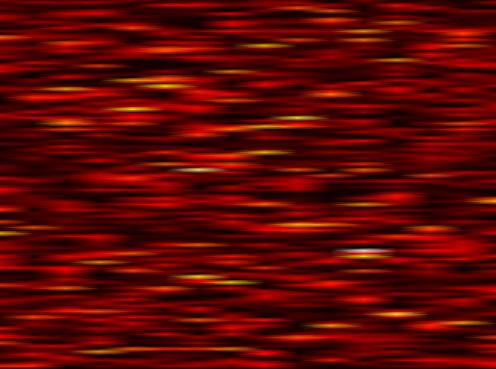
Label: UFMC